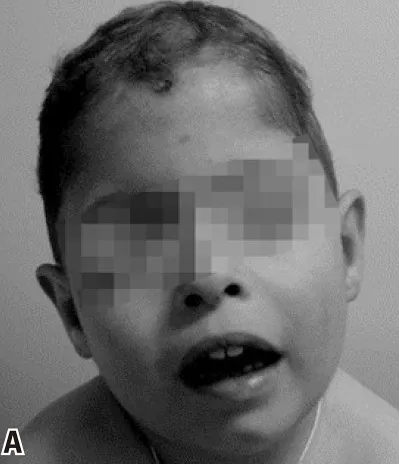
Multiple congenital anomalies. (A) Slight coarsening of facial appearance, a short nose with anteverted nares and smooth philtrum.
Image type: medical_photograph (oral_photograph)